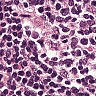
Metastatic tissue present: no